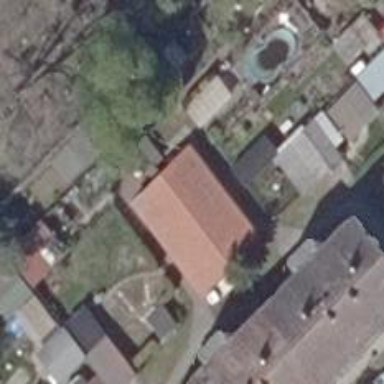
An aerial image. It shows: Shed building.